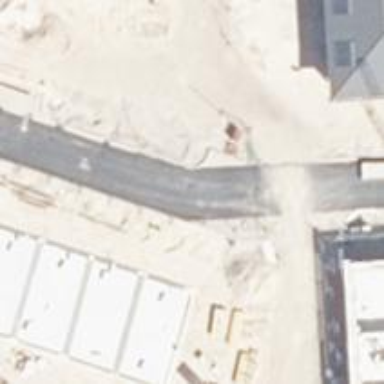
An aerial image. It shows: Asphalt road in residential area.